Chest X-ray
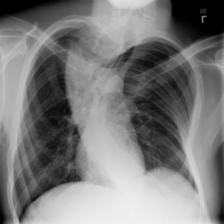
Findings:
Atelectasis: negative
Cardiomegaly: negative
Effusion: negative
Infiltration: negative
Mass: negative
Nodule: negative
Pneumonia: negative
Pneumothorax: negative
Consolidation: negative
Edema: negative
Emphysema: negative
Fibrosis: negative
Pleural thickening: negative
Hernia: negative